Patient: sex M, age 61
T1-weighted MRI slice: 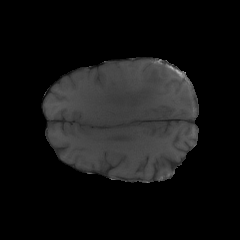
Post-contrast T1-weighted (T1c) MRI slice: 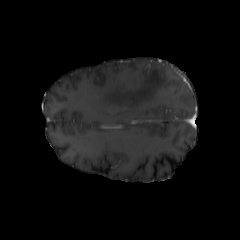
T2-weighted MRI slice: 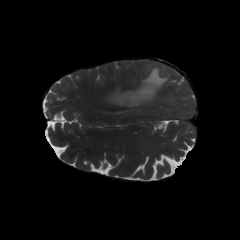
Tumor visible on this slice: yes
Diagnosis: Glioblastoma, IDH-wildtype
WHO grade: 4